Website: home-depot
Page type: billing-address
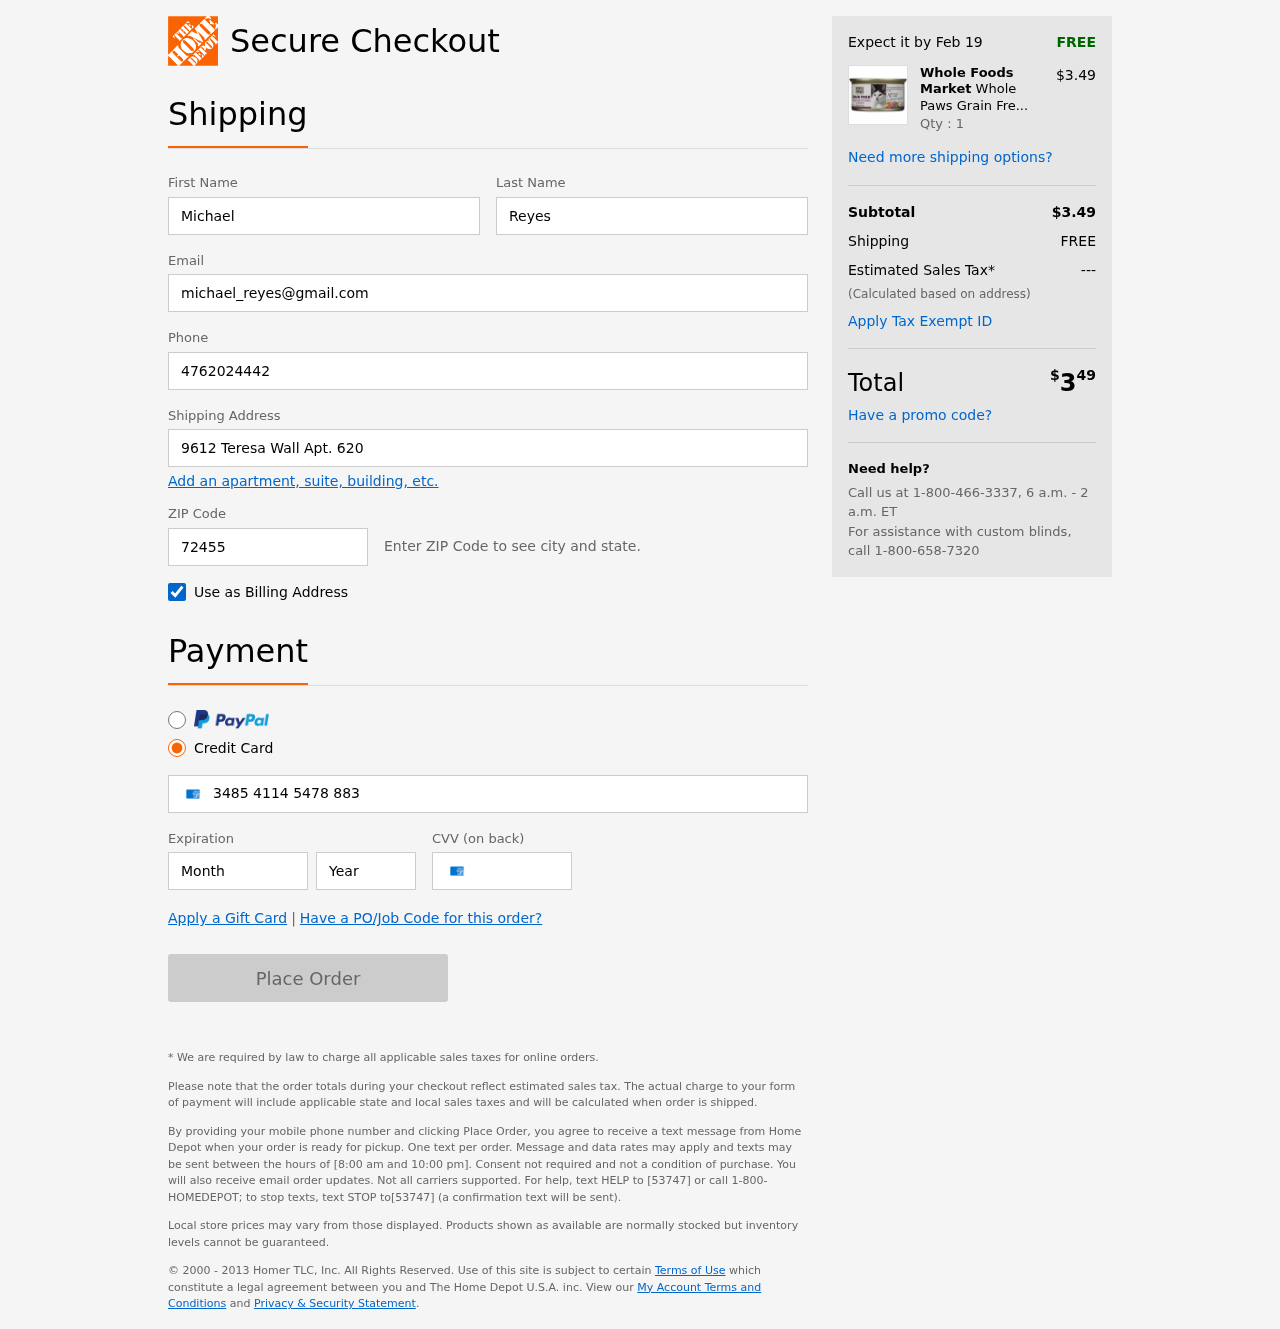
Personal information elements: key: PII_FIRSTNAME
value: Michael
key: PII_LASTNAME
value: Reyes
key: PII_EMAIL
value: michael_reyes@gmail.com
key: PII_PHONE
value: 4762024442
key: PII_STREET
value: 9612 Teresa Wall Apt. 620
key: PII_POSTCODE
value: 72455
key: PII_CARD_NUMBER
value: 3485 4114 5478 883
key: PII_CARD_EXPIRY_MONTH
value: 08
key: PII_CARD_CVV
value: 6345
Product elements: key: PRODUCT1_BRAND
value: Whole Foods Market
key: PRODUCT1_NAME
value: Whole Paws Grain Free Chicken & Giblets Dinner with Vegetables, 3 oz, 3 oz
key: PRODUCT1_PRICE
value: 3.49
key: PRODUCT1_QUANTITY
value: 1
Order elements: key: ORDER_DELIVERY_DATE
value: Feb 19
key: ORDER_SUBTOTAL
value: $3.49
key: ORDER_SHIPPING_COST
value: FREE
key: ORDER_TAX
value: ---
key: ORDER_TOTAL2
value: $349